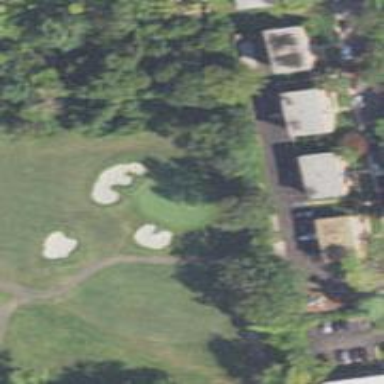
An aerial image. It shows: Golf hole.